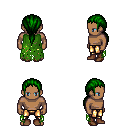
a pixel art fantasy rpg character, male body template, human, dark skin, green tattered cape, gold greaves, green ponytail hairstyle, brown shoes, four views (front, back, left, right), 2x2 character sprite sheet, small pixel art, hard edges, no anti-aliasing